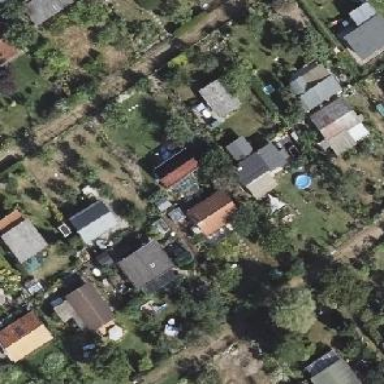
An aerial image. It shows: Plot in the allotments.